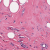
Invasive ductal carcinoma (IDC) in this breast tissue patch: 0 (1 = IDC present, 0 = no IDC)